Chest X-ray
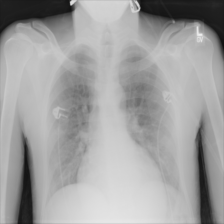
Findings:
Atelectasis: negative
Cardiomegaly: negative
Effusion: negative
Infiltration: positive
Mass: negative
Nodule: negative
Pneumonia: negative
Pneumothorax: negative
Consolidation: negative
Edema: negative
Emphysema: negative
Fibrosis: negative
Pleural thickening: negative
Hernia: negative